Question: I have a "legacy" VB.NET application (winforms) written for .NET 1.1, and re-compiled under 2.0 that produces a report in HTML via a custom 'XmlTextWriter' wrapper that is suited for HTML. The user then would print the report into pdf if they wanted to.
That was 2003, and now technology has changed a bit, especially within the C#/VB.NET world, and customers want to skip the HTML part, and go to PDF directly. What are my options for open source, or low cost PDF libraries that work well with .NET and must support (generated bitmaps from code) and text.
Here is screen shot of the resulting html rendering

Obviously this needs some cleaning up, tidying it and stuff, but I am interested on known which technology to pursue in this project.
This related <URL> might be what I need, or it may be out of date by now. I don't have any data sources that will provide all the information I want displayed. Currently it is collected from various classes within the application in order to be displayed as html.
anybody have direct experience with <URL> ?
Thanks for any advice.
found possible duplicate <URL>.
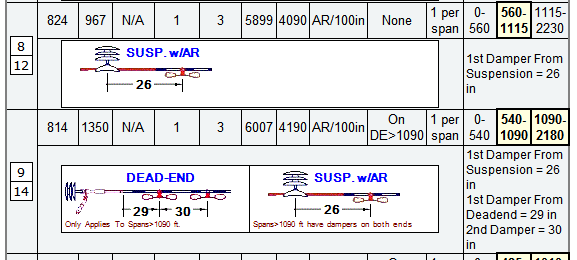
Answer: Report.NET is a .NET PDF library specific for report generation supporting the features you asked for. It is smaller than iTextPdf, but perhaps sufficient for your needs:
<URL>
(license is LGPL).